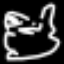
Label: frog